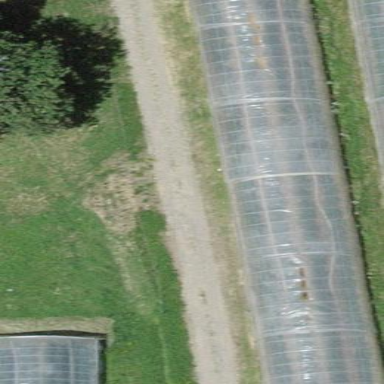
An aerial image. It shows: Greenhouse.